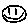
Label: smiley face